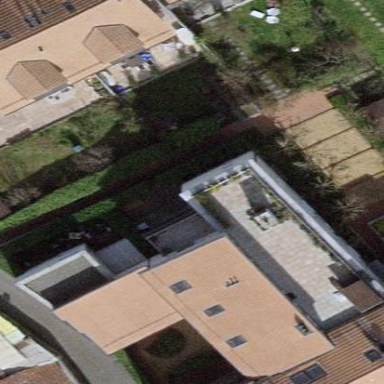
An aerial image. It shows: Garden enclosed by fence.